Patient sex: F
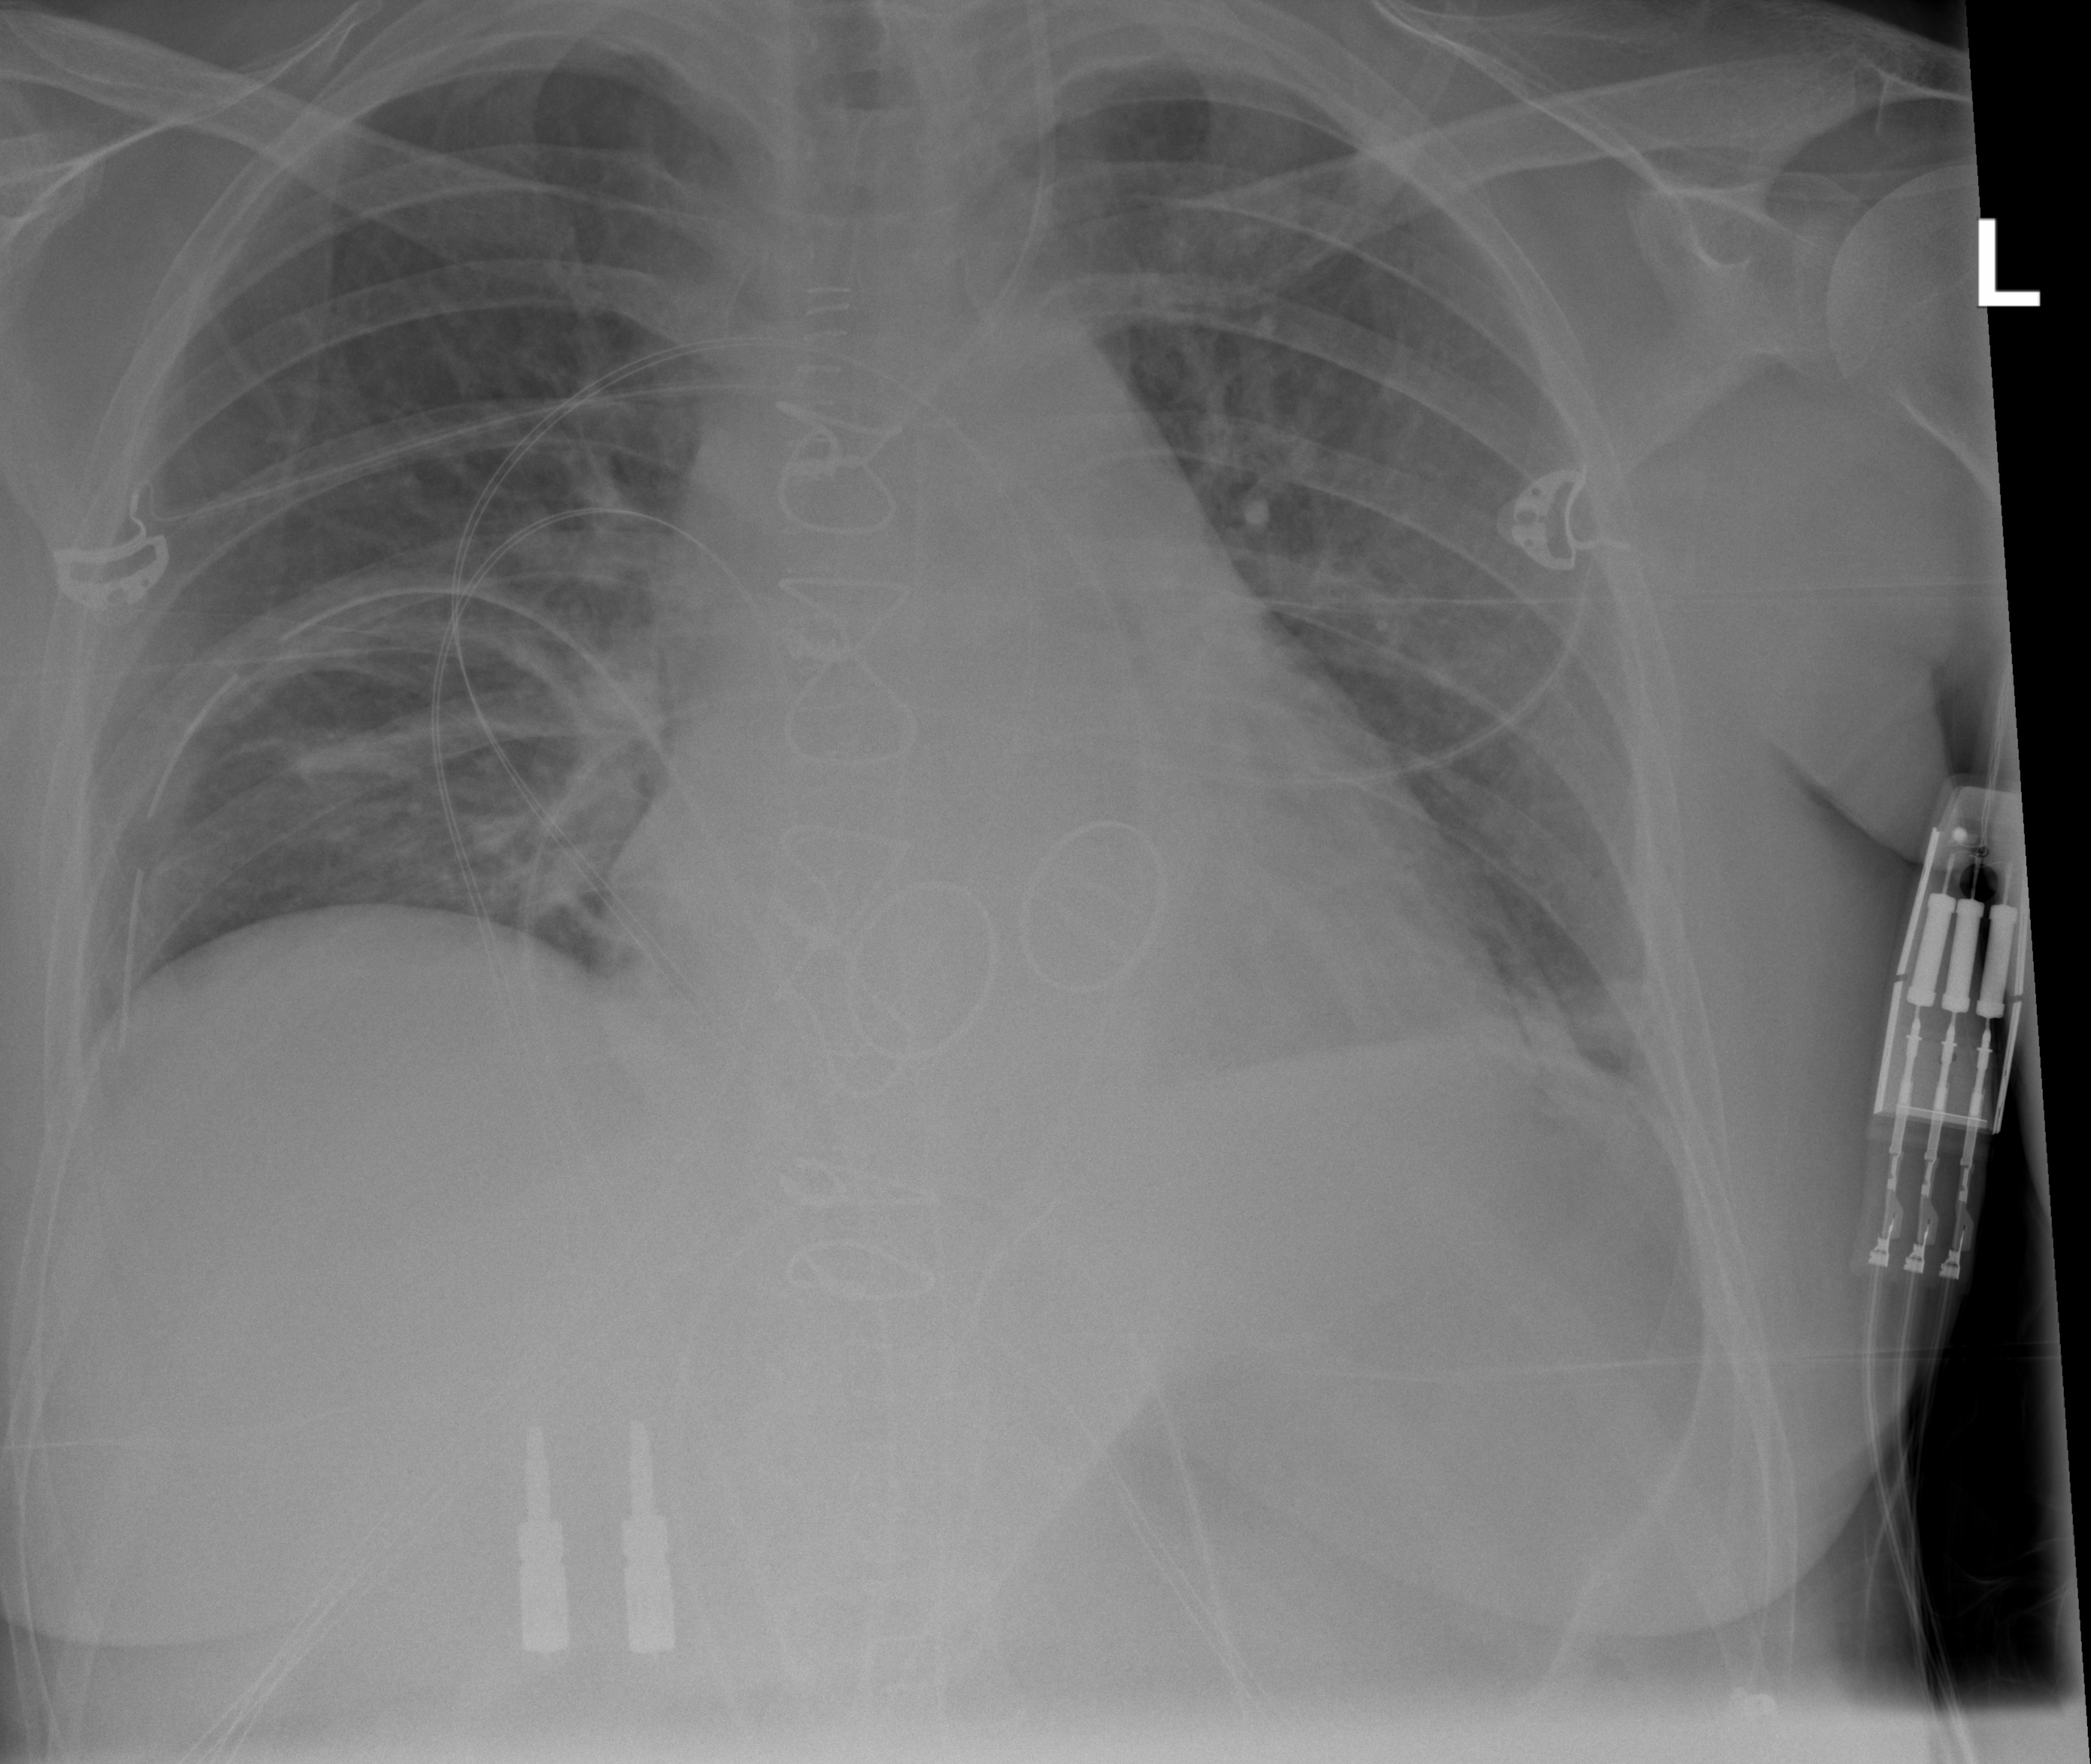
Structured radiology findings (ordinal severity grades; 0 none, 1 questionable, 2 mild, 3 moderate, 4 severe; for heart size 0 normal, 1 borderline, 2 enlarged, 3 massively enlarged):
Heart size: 2
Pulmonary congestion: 0
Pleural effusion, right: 0
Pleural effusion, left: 2
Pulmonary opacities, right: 0
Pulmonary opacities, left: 0
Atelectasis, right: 2
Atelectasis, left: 2